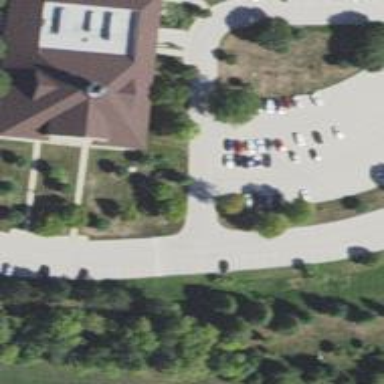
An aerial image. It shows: Building serving as place of worship.